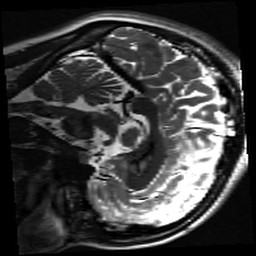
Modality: inplaneT2
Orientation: sagittal